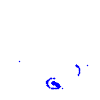
Particle: electron